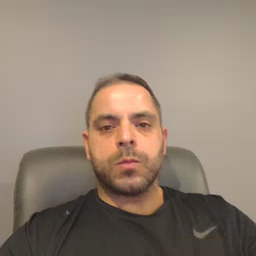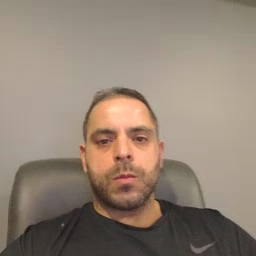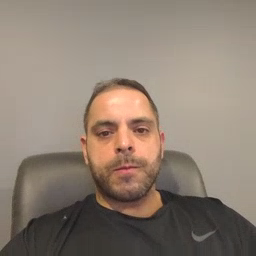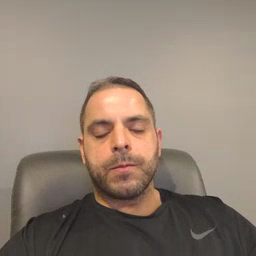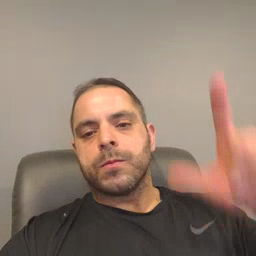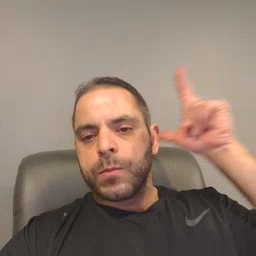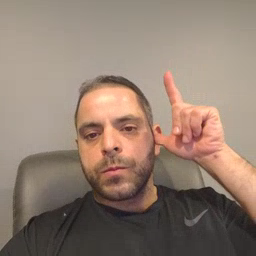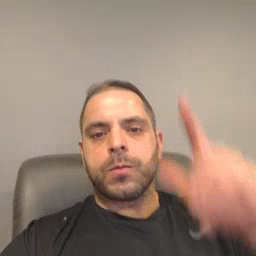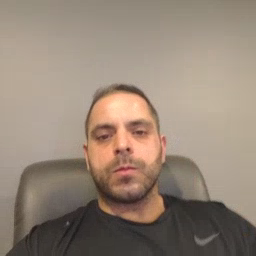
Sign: listen